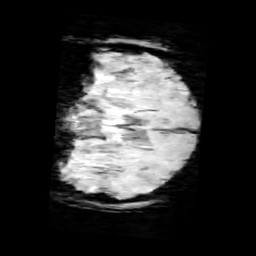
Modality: minIP
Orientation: coronal
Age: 13
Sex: male
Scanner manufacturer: siemens
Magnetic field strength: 3 T
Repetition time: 0.027 s
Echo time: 0.02 s